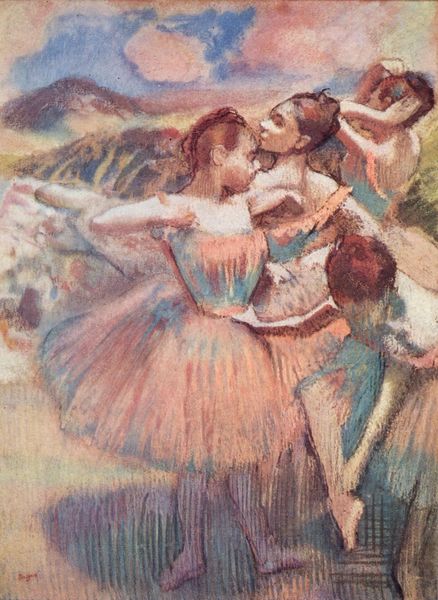
Titel: Tänzerinnen in einer Landschaft
Künstler: Edgar Degas
Standort: Zürich.
Institution: Stiftung Sammlung E.G. Bührle
Schlagwörter: berg, blau, dunkel, fuß, gemälde, gruppe, himmel, schatten, weiß, wolken, aquarell, frauen, gelb, grün, impressionismus, landschaft, menschen, mädchen, bewegung, braun, bunt, damen, degas, edgar degas, frau, frisur, frisuren, geste, haar, hell, hintergrund, kleid, kleider, kreide, licht, pastell, profil, skizze, zeichnung, dame, rose, rot, malerei, rock, tanz, jung, arm, arme, blass, kleidung, spitze, bild, hände, signatur, hügel, haare, pose, kind, bühne, musik, tanzen, tänzerin, tänzerinnen, rosa, schultern, zart, kinder, beine, himmelblau, taille, bein, dutt, füße, balett, ballerina, ballerinas, ballet, ballett, position, probe, röcke, schuhe, studie, tutu, tutus, tüll, tütü, üben, übung, knaben, berge, farbe, graphik, violett, linien, aufwärmen, bühnenbild, dehnen, edgar, training, zopf, monet, pastellfarben, socken, rüschen, pink, posen, vier, strümpfe, draußen, jugend, schönheit, schraffuren, schuh, übungen, chor, korsett, drehung, träger, spaß, anmut, anziehen, pointillisme, formation, bleu, diagonale, vorbereiten, pastelle, positionen, tüt, menschens, groupe, balletschuhe, pudrig, wolekn, tanzend, grazie, kopfhaltung, degas?, danseuses, ballettschuh, balettschuh, tänzerinne, pointilliste, eleve, filletes, rne, eleves, 1865, landhscfat, pinselschrich, schrumpfhosse, schrumpfhose, haare richten